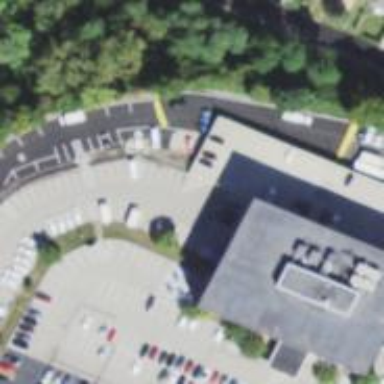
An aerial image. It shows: Commercial building.